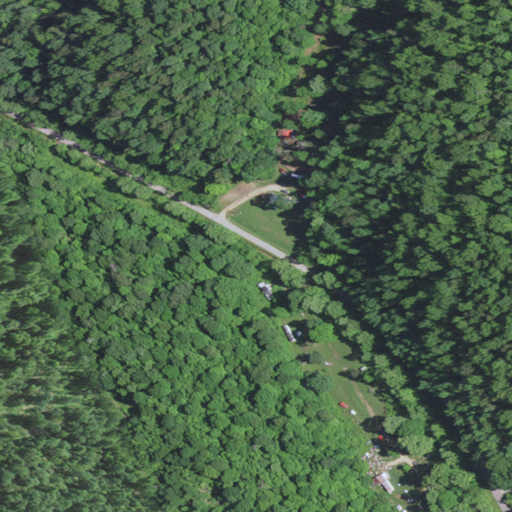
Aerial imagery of valley in Kentucky named Polly Hollow containing deciduous forest, open development, pasture, low intensity development, and grassland